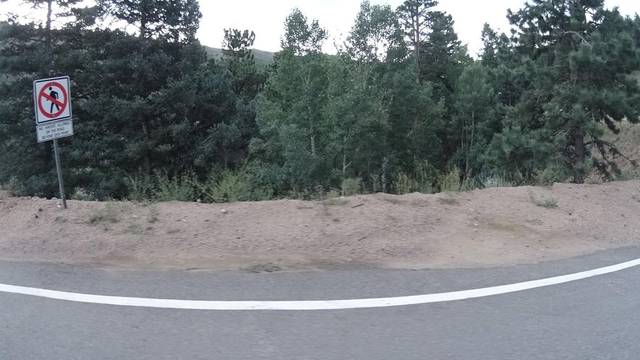
Region: United States
Coordinates: 38.909, -104.983